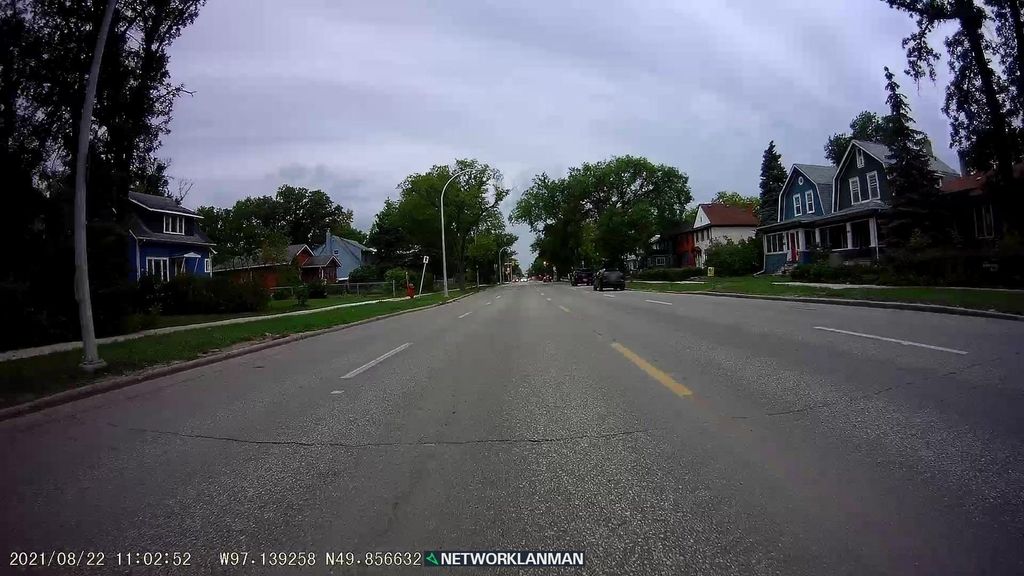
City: winnipeg